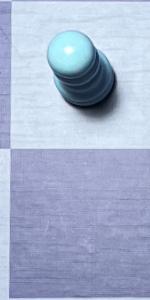
Label: Empty